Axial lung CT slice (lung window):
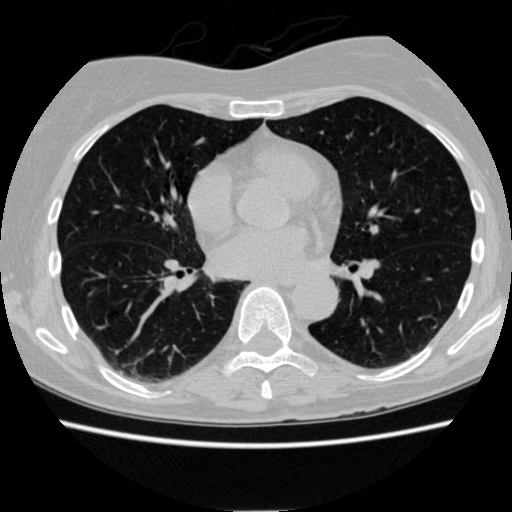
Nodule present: no